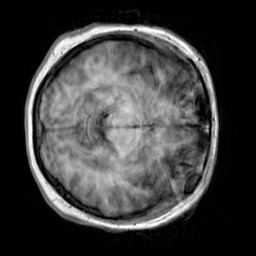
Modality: T1w
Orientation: axial
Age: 22
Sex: female
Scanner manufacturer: siemens
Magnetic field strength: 3 T
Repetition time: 2.3 s
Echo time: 0.00303 s